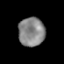
Tissue: prostate
Cell type: T cells
Senescence score: 0.3041
Nuclear area (px): 747
Mean DAPI intensity: 133.83